Question: I have had numerous problems with PyCharm not recognising functions in libraries properly, so I've decided to look into the source code of some example functions that PyCharm recognises incorrectly. For example, PyCharm does not recognise 'pickle.load()' correctly; it thinks that 'pickle.load()' does not take any arguments, when in fact it does take one argument. I've asked that question <URL>. So I've written the following short testing code.
'''
import pickle
r = range(10)
f = open("../temp/pickling_example.pkl", "wb")
pickle.dump(r, f)
f.close()
f = open("../temp/pickling_example.pkl", "rb")
pickle.load(f)
print(r)
'''
I pressed 'Ctrl+B' on 'pickle.load(f)', the penultimate line. I was hoping that this would bring me to the source file containing the definition of 'pickle.load()', but instead it brought me to a file in the location 'C:\Users\ray\.PyCharm30\system\python_stubs\-<PHONE>\_pickle.py'. This file contains the following abstract (see screenshot below).

Here you can see the source of the problem of PyCharm incorrectly recognising the signature of 'pickle.load()'; the signature of 'pickle.load()' according to this file has no arguments.
Could someone explain why I was brought here, and what this file is, and what the 'python_stubs' folder (more precisely, 'C:\Users\ray\.PyCharm30\system\python_stubs\') is?
My guess is the following. I was brought to this file in this location because PyCharm can't find the actual source code where 'pickle.load()' was defined, on my computer. In these situations, PyCharm just generates a dummy file with just the declarations (or just the signatures) of the functions used, in this case it's 'pickle.load()'. This file is where I was brought to when I pressed 'Ctrl+B' on 'pickle.load()'. The purpose of this file is purely so that PyCharm's inspections works properly and can provide autocompletion, and PyCharm puts all of these files inf the 'python_stubs' directory. The actual definition of the 'pickle.load()' function is in a 'pyc' or 'pyd' file somewhere in my 'C:\Python34\' directory, and I don't have the actual 'py' file containing the definition of 'pickle.load()' because, when I installed Python, I didn't install the source codes.
Questions:
(1) Is my guess roughly correct? Could you provide and more correct and precise
(2) What can I do to prevent PyCharm from wrongly recognising or not recognising library functions? Shall I make sure I always install the source codes of Python and all 3rd party packages, in order to ensure that PyCharm can do its inspections properly?
(3) If I was right in that, PyCharm generates these files, how does PyCharm guess the functions' signatures?
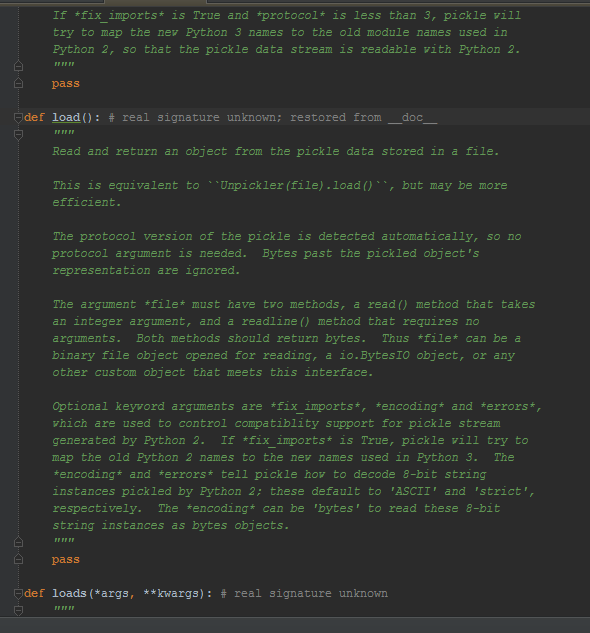
Answer: (1) Yes, you are mostly correct.
The 'python_stubs' file is an generated file that contains dummy definitions for built-in functions. It is used by PyCharm to infer the types of the built-in functions in the case that they weren't hardcoded for the given version.
(3) It isn't always possible to correctly infer the type of a built-in functoin only from his docs. Some docstrings start with the "type signature":
'''
>>> print(min.__doc__)
min(iterable[, key=func]) -> value
min(a, b, c, ...[, key=func]) -> value
'''
but 'pickle.load()' doesn't.
Note that this will probably change in future python versions, because starting with python3.4 the <URL> was introduced which allows better inspection for built-ins defined in C. I'm not sure whether PyCharm is already able to get that information.
(2) Try rebuilding the python skeletons. However, AFAIK, the only real option, if this doesn't work, is to open a ticket on <URL>.